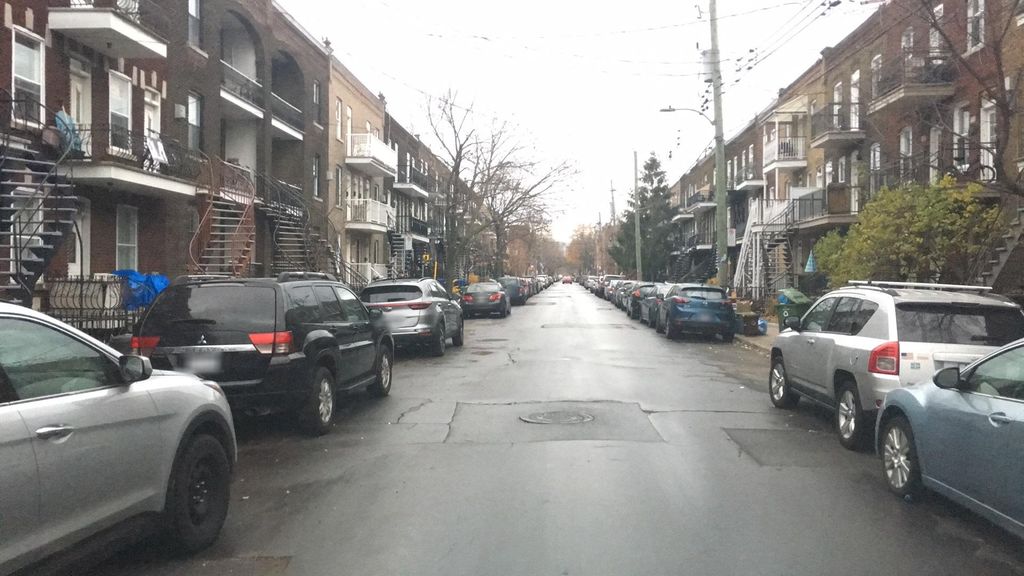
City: montreal